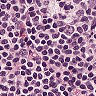
Metastatic tissue present: no